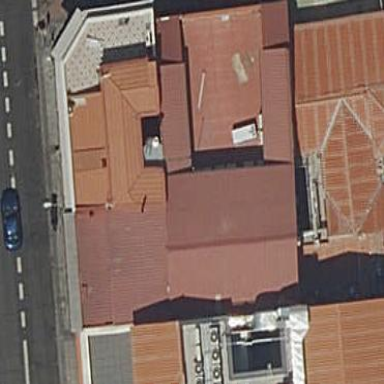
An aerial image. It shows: Nightclub building.